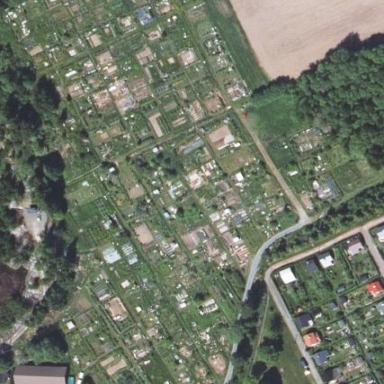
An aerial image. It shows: Allotments area.